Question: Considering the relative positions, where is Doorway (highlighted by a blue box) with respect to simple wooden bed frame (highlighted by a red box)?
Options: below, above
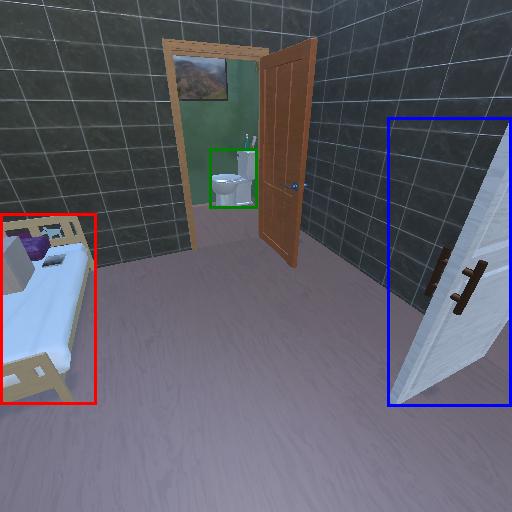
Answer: below